Question: I'm not really experienced in working with eclipse and it's debugger seems to be extremely lame in comparison with Visual Studio's. In this question I included a screenshot of my debug perspective after some error occurred. Visual Studio (of course not in an Android project) always gives me some useful information or at least names the error. But here in eclipse I honestly see no useful information - only the line which caused the error after calling a chain of methods. Am I missing something? Should I open another window? Which information should lead me to the error?

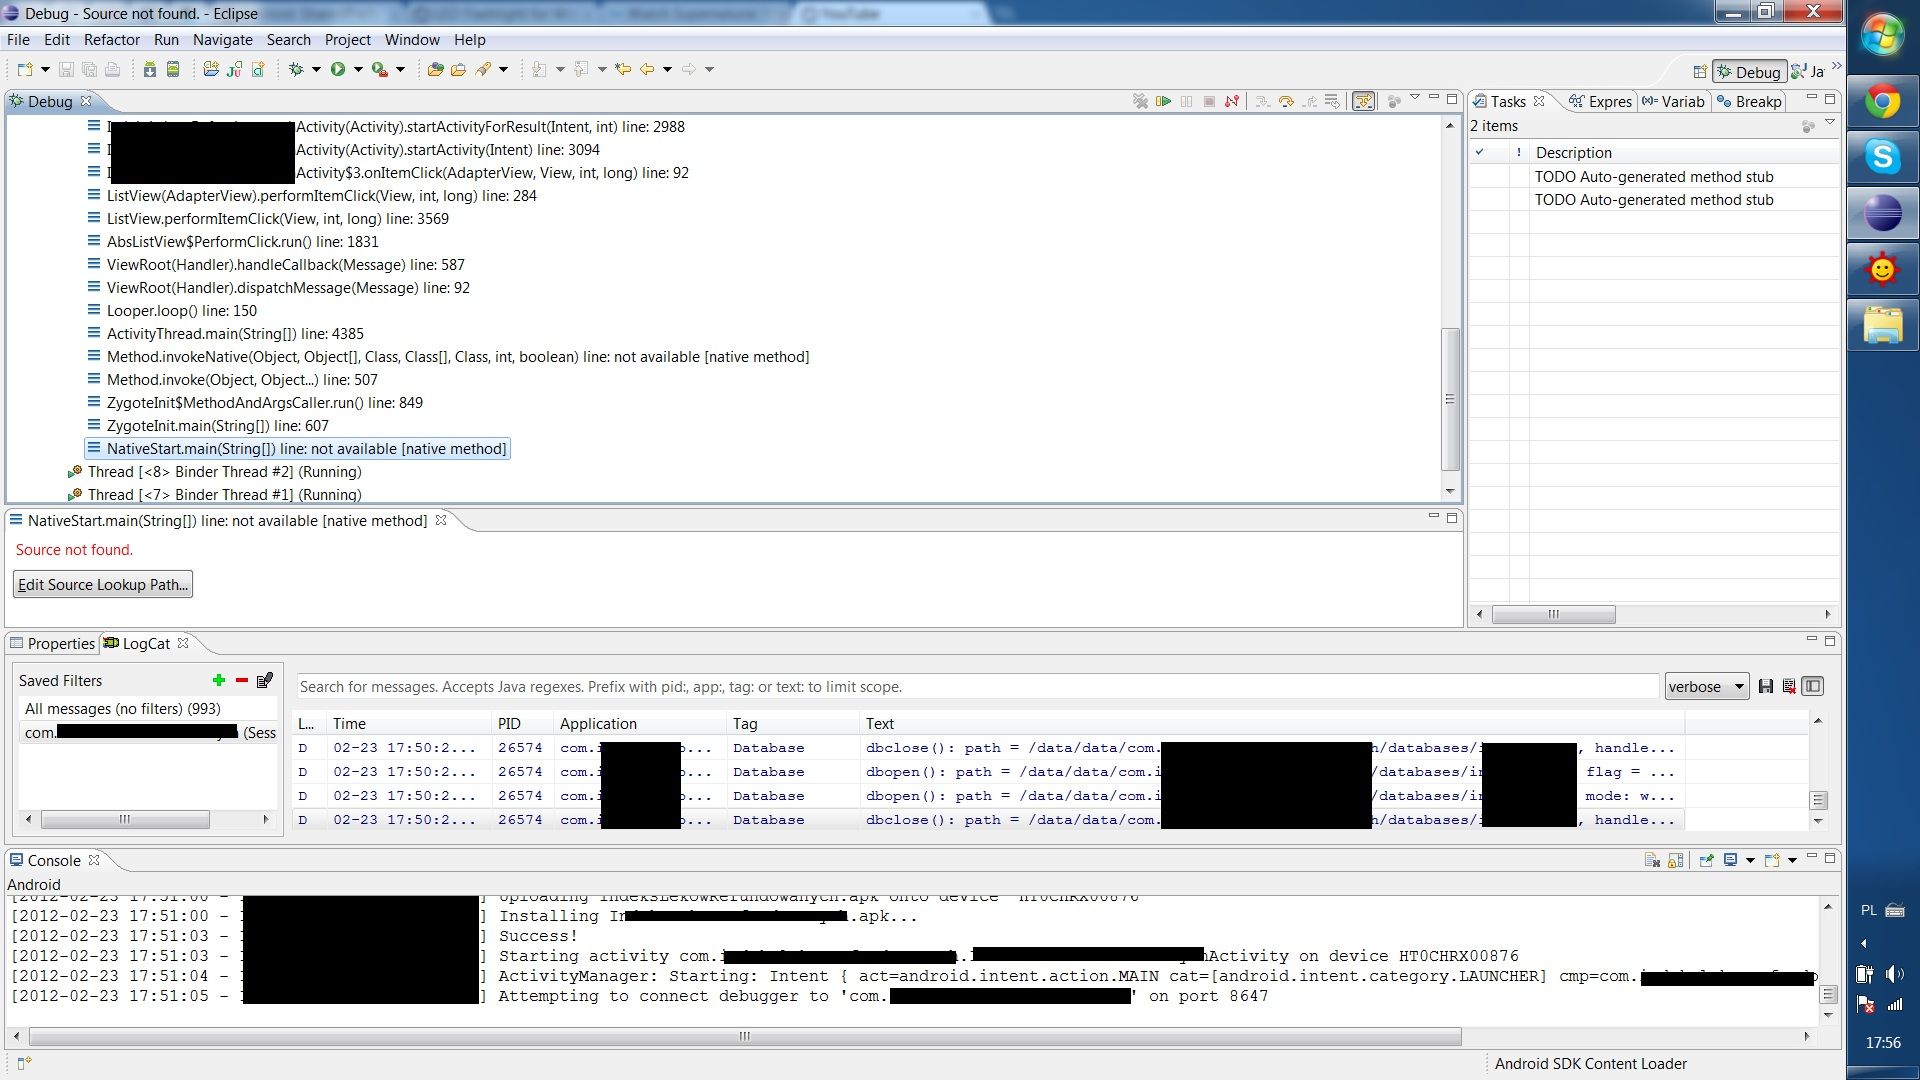
Answer: Use LogCat, Luke.
Window-Show view - Android- LogCat
as I see, you already have it. Just double click windows which shows you blue-green-red lines. Exceptions will be there.